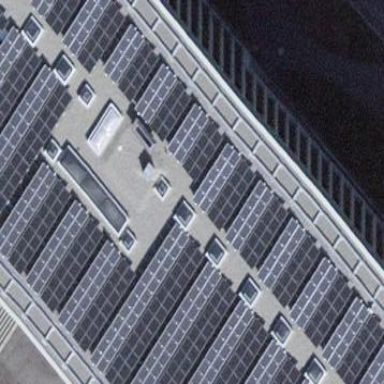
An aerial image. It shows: Solar power generator.